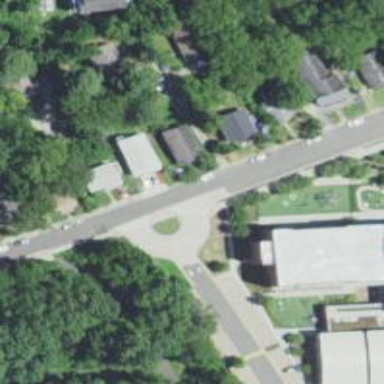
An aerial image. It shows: Asphalt footway with unmarked crossing.